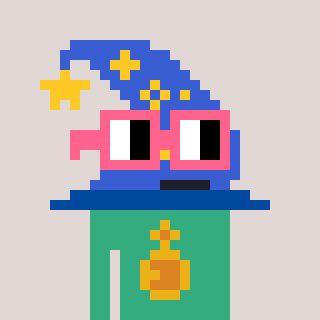
a pixel art character with square pink glasses, a wizard hat-shaped head and a teal-colored body on a warm background